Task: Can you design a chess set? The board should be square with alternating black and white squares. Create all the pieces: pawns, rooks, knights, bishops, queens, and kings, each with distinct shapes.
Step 5364:
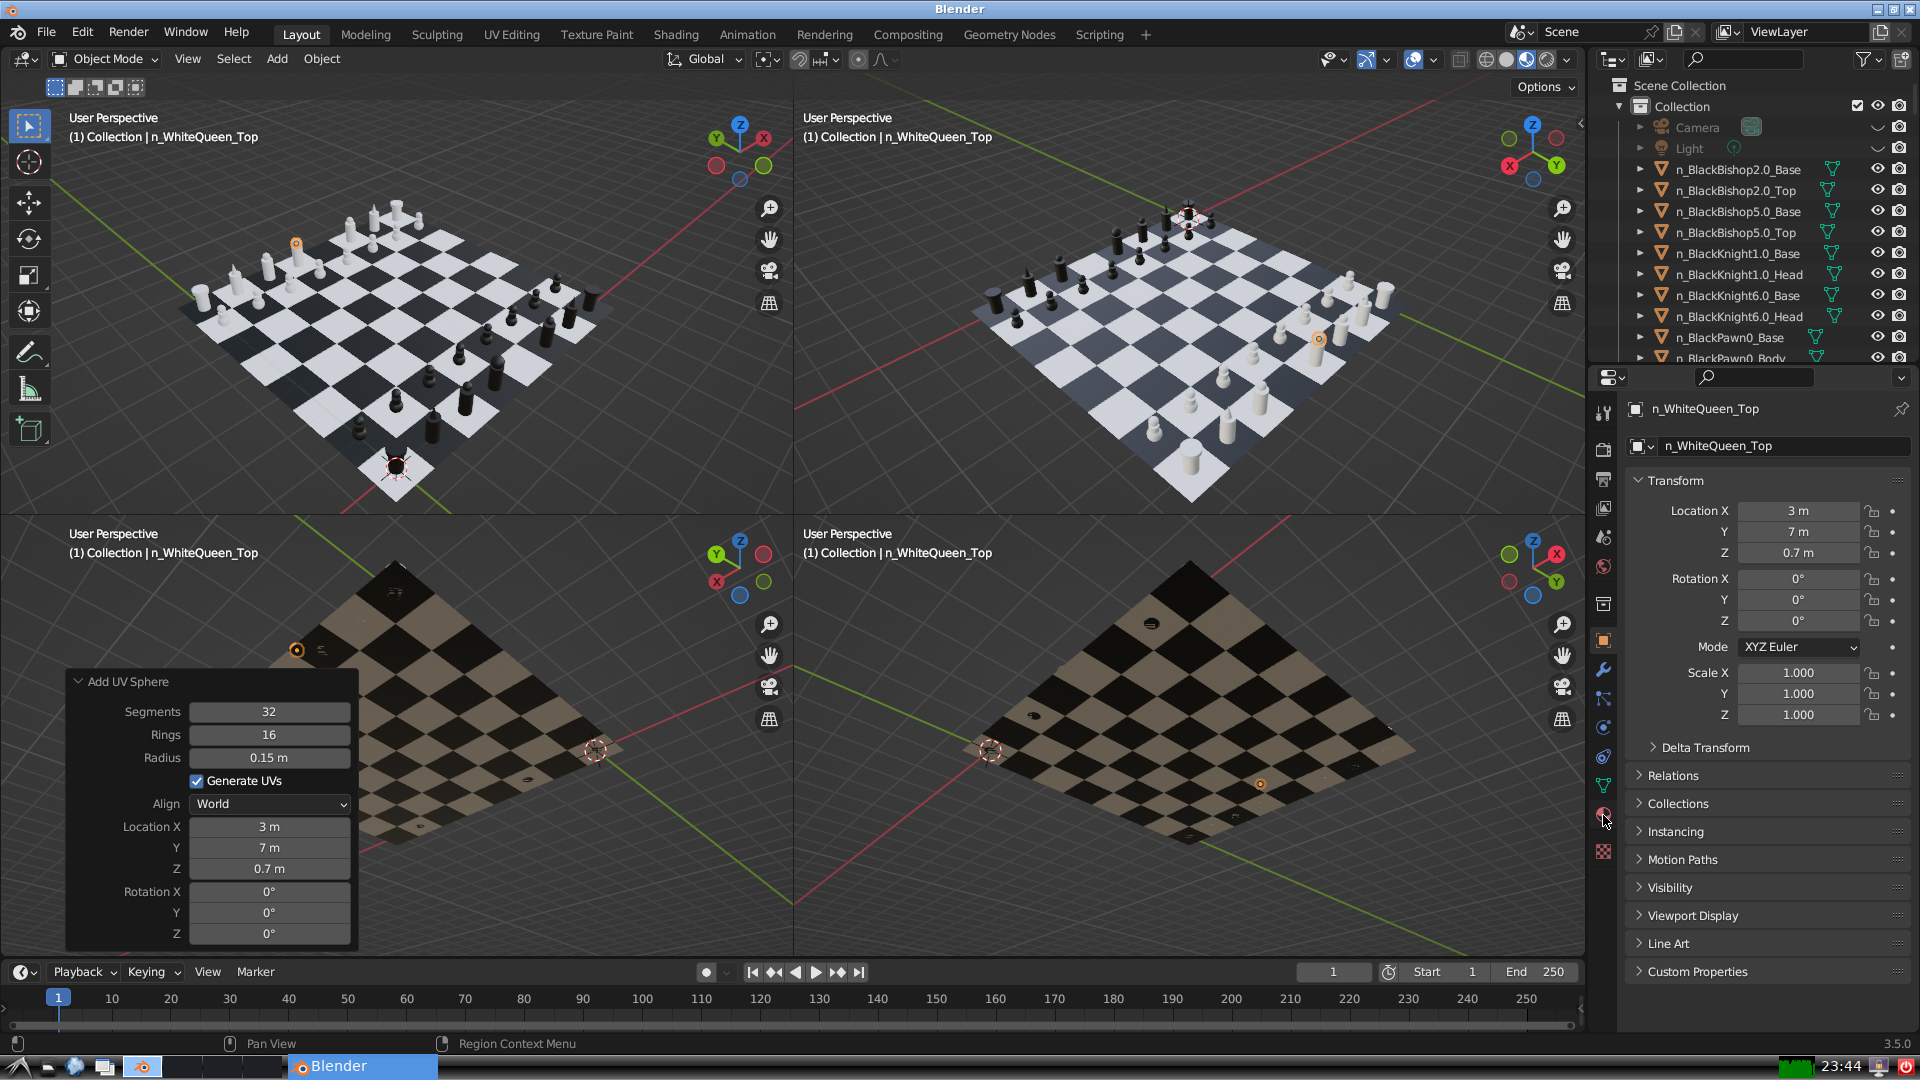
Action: click: no